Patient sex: M
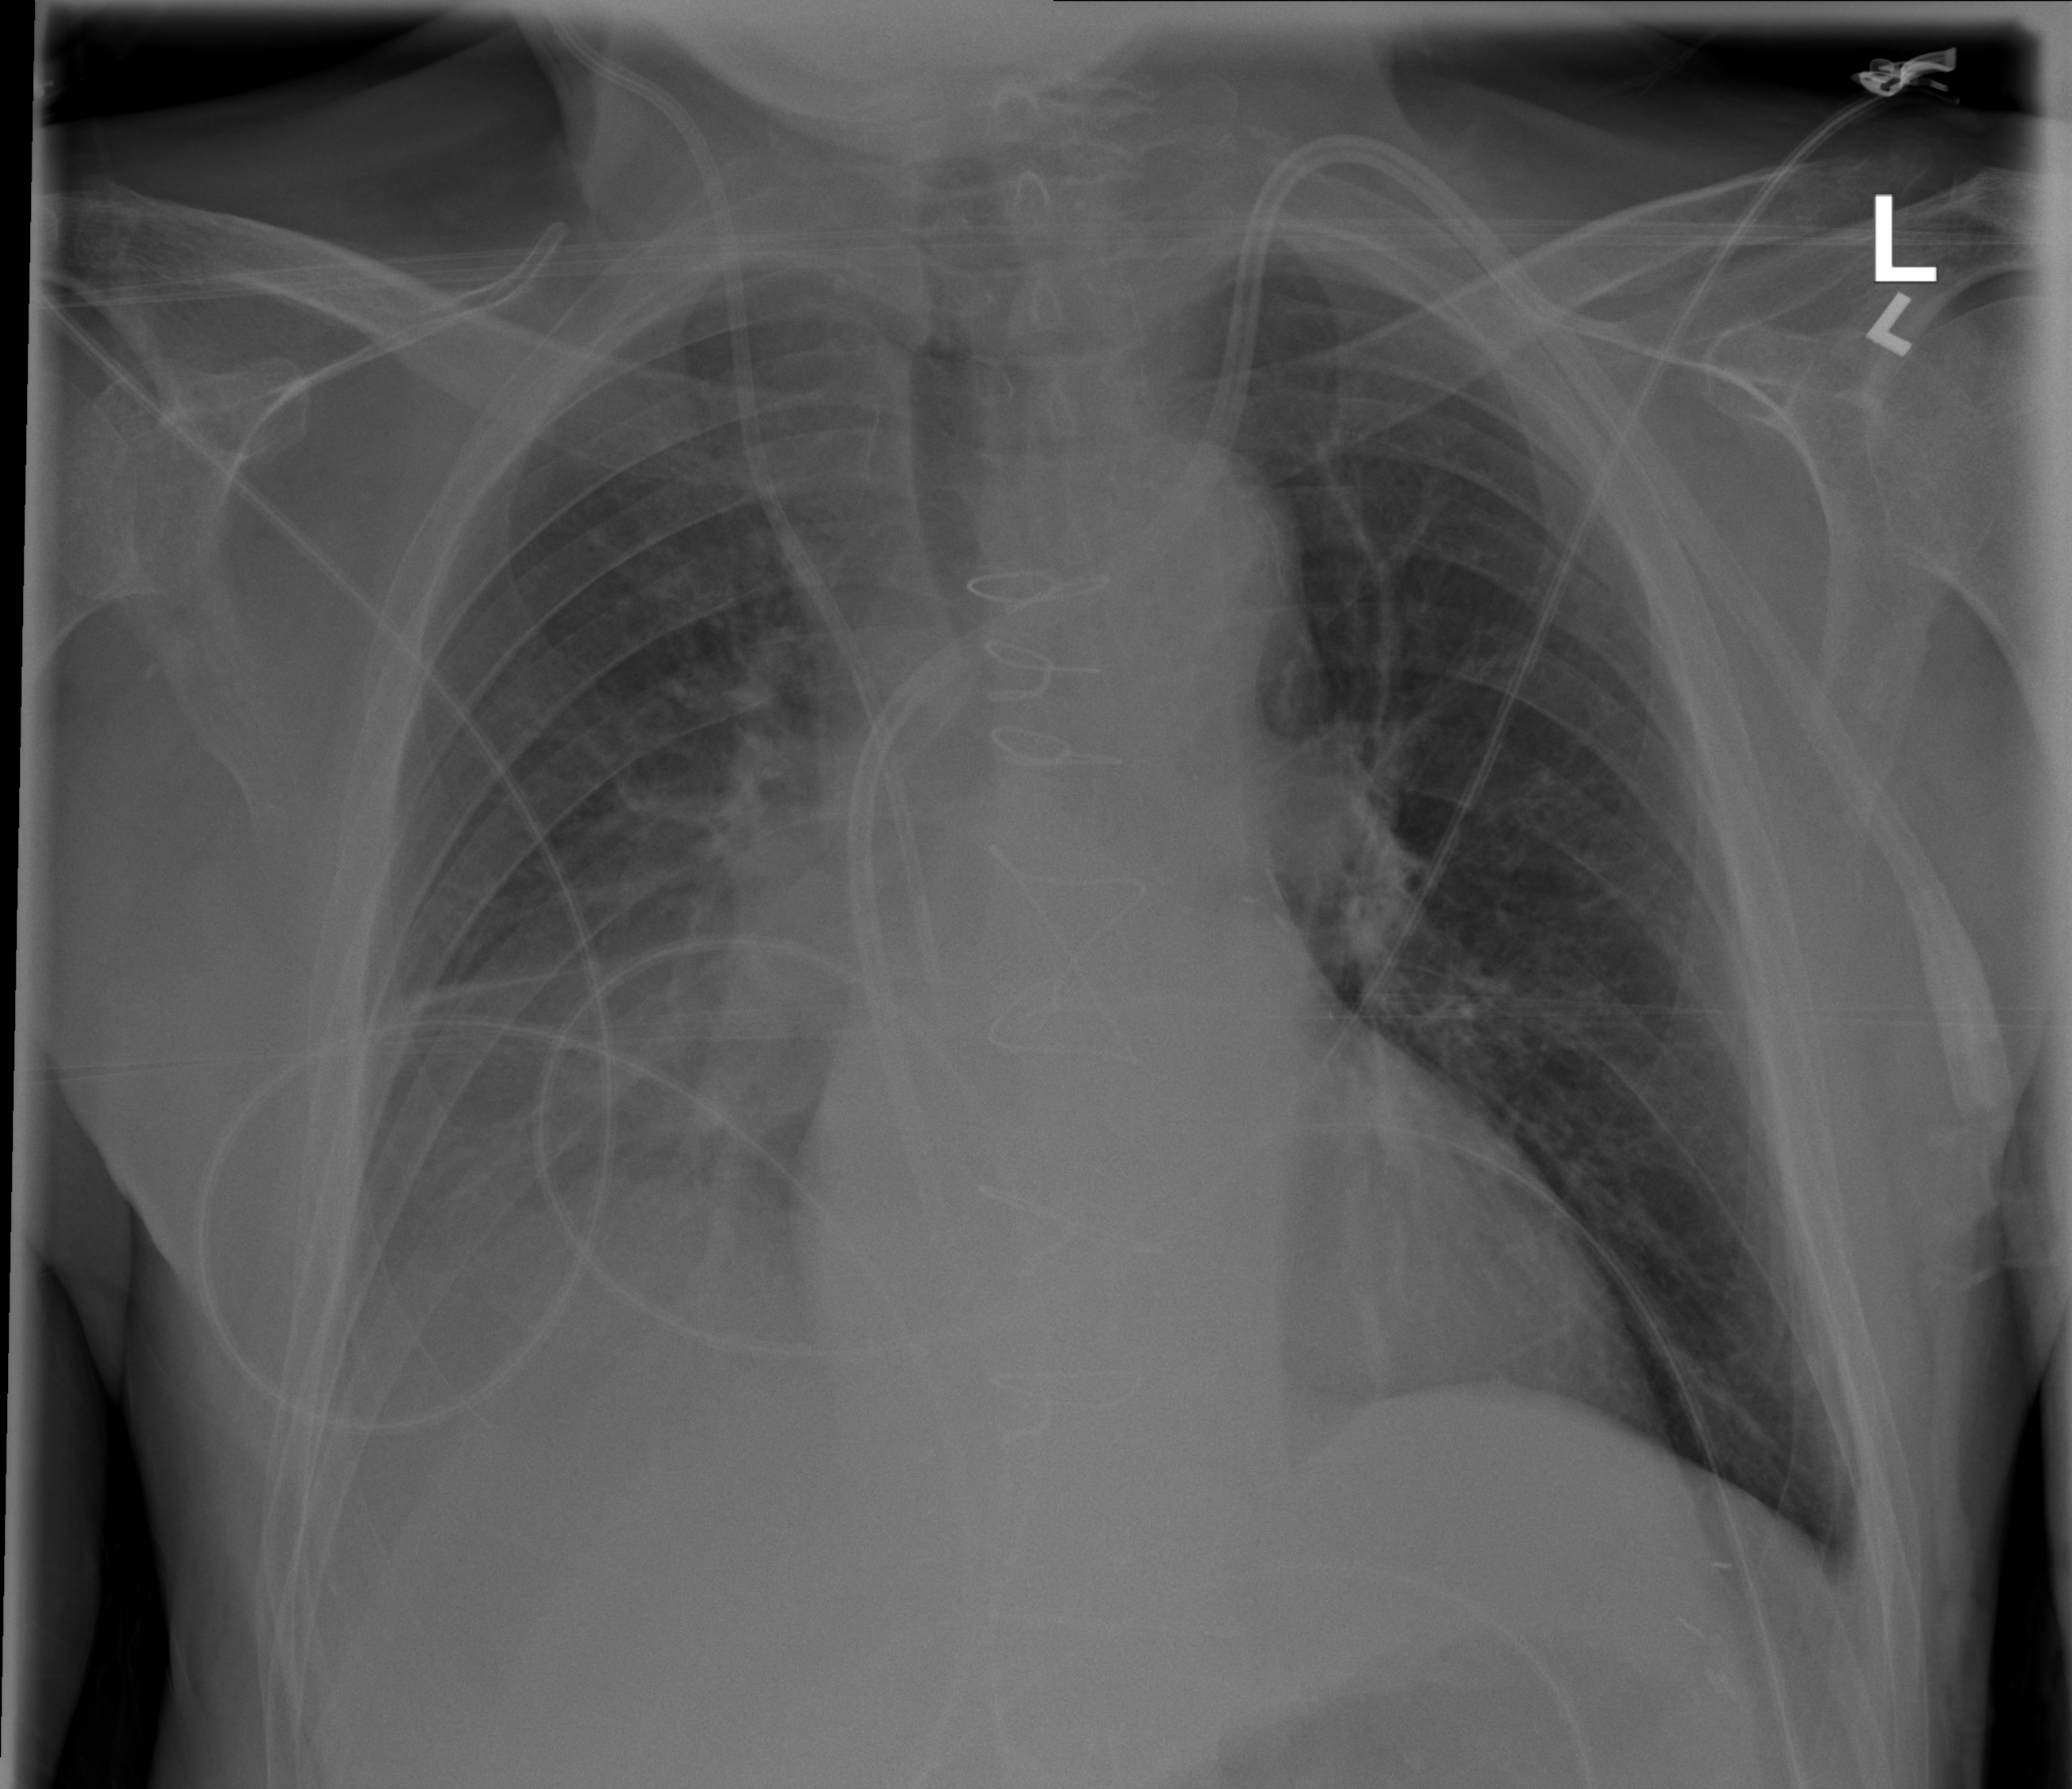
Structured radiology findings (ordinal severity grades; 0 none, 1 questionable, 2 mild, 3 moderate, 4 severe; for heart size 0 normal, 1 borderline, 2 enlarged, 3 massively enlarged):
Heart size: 1
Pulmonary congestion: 0
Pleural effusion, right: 3
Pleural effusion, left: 1
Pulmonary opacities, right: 0
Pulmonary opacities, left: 0
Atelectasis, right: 3
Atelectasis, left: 1